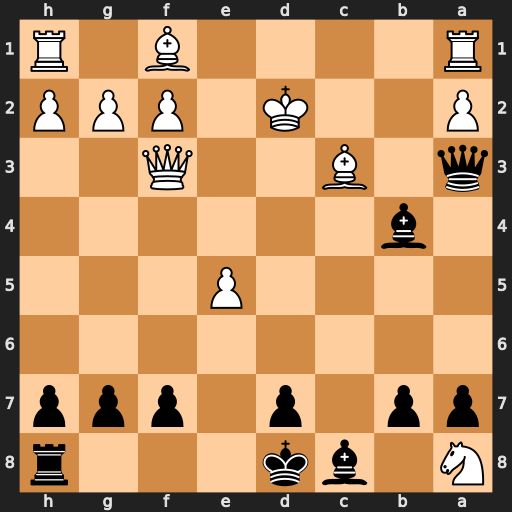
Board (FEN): N1bk3r/pp1p1ppp/8/4P3/1b6/q1B2Q2/P2K1PPP/R4B1R
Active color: b
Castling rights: -
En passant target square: -
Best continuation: Qb2+ Kd1 Bxc3